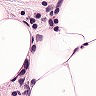
Metastatic tissue present: yes